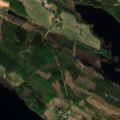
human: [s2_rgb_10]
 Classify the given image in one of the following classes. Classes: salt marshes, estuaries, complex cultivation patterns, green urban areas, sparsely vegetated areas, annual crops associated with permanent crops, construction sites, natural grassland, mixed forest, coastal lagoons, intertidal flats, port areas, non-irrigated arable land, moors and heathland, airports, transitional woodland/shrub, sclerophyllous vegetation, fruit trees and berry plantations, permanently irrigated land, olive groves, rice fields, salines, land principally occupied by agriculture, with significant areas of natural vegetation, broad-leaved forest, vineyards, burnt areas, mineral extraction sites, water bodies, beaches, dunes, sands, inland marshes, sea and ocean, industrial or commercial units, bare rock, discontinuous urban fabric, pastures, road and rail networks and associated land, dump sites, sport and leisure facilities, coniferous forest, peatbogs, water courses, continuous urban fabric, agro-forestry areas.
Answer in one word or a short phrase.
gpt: land principally occupied by agriculture, with significant areas of natural vegetation, broad-leaved forest, mixed forest, transitional woodland/shrub, water bodies